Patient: sex M, age 74
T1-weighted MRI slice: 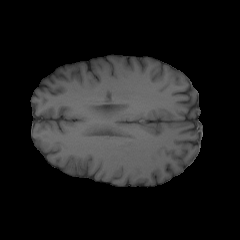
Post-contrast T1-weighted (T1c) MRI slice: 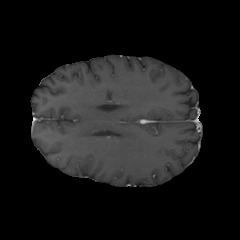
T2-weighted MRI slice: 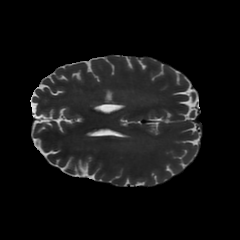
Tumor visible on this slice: no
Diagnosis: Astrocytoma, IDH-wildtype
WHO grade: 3